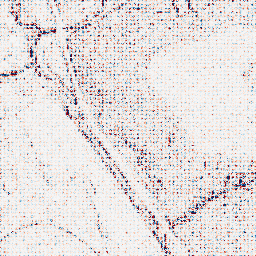
Category: wavelet
Decomposition family: wavelet_reverse_biorthogonal
Decomposition parameters: wavelet: rbio1.3
level: 1
Upsampling method: sinc_blackman
Upsampling parameters: scale: 8
kernel_size: 8
Upsampling scale: 8